Field crop: tomato
Growth stage: 1
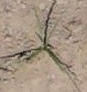
Species: cyperus